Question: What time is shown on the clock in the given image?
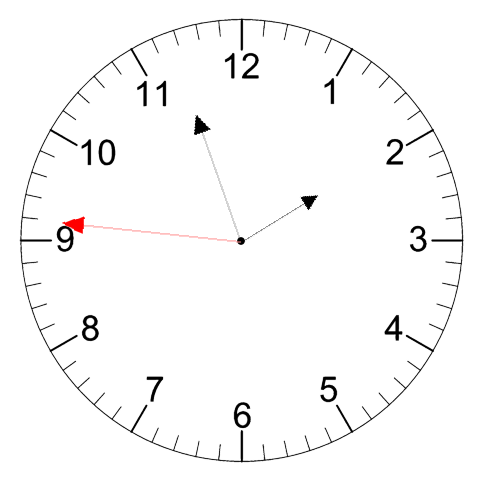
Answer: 01:56:46